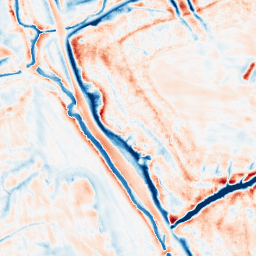
Category: edge_preserving
Decomposition family: bilateral
Decomposition parameters: d: 21
sigma_color: 150
sigma_space: 150
Upsampling method: quintic
Upsampling parameters: scale: 2
Upsampling scale: 2